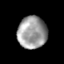
Tissue: skin
Cell type: Epithelial cells
Senescence score: 0.7865
Nuclear area (px): 924
Mean DAPI intensity: 154.984